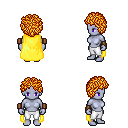
a pixel art fantasy rpg character, female body template, dark elf, purple skin, yellow cape, white pants, light blonde curly afro hairstyle, leather bracers, four views (front, back, left, right), 2x2 character sprite sheet, small pixel art, hard edges, no anti-aliasing